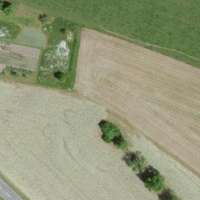
EUNIS habitat code: 52
Species observed at this site:
Salvia pratensis